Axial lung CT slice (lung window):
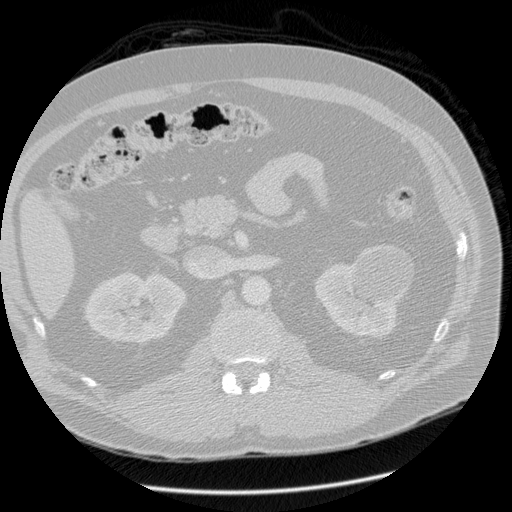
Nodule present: no